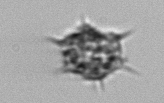
Label: Dictyocha